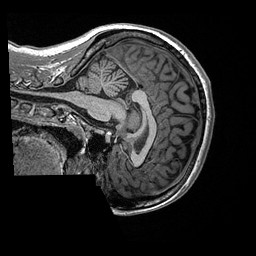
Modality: T1w
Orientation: sagittal
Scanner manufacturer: ge
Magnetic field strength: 3 T
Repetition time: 2.349 s
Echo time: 0.002968 s